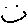
Label: smiley face